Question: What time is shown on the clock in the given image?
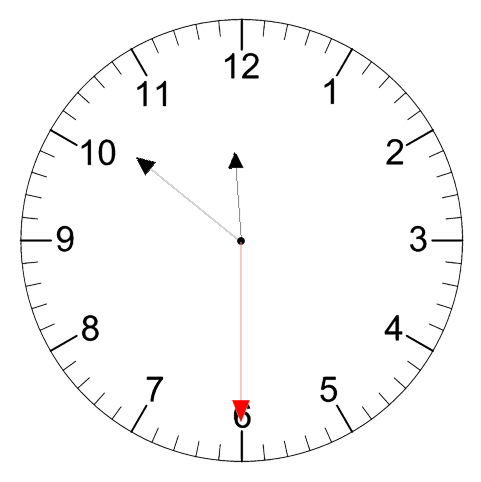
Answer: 11:51:30